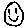
Label: smiley face